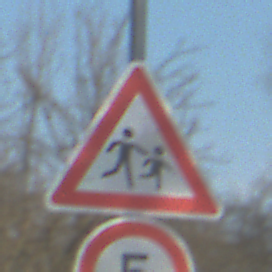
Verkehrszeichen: KinderLinks
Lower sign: Geschwindigkeit5
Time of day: MorningAfternoon
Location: Outdoor (Suburban)
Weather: PartlyCloudy
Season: NotSpecified
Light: Natural